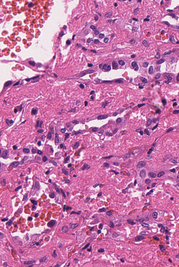
Tumor epithelial tissue: yes
Tumor-associated stroma tissue: yes
Normal tissue: no